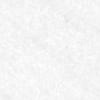
Label: no_change